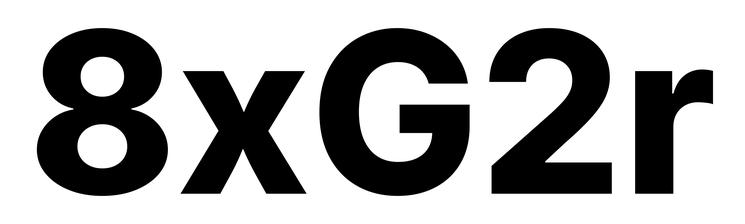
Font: Inter_ExtraBold